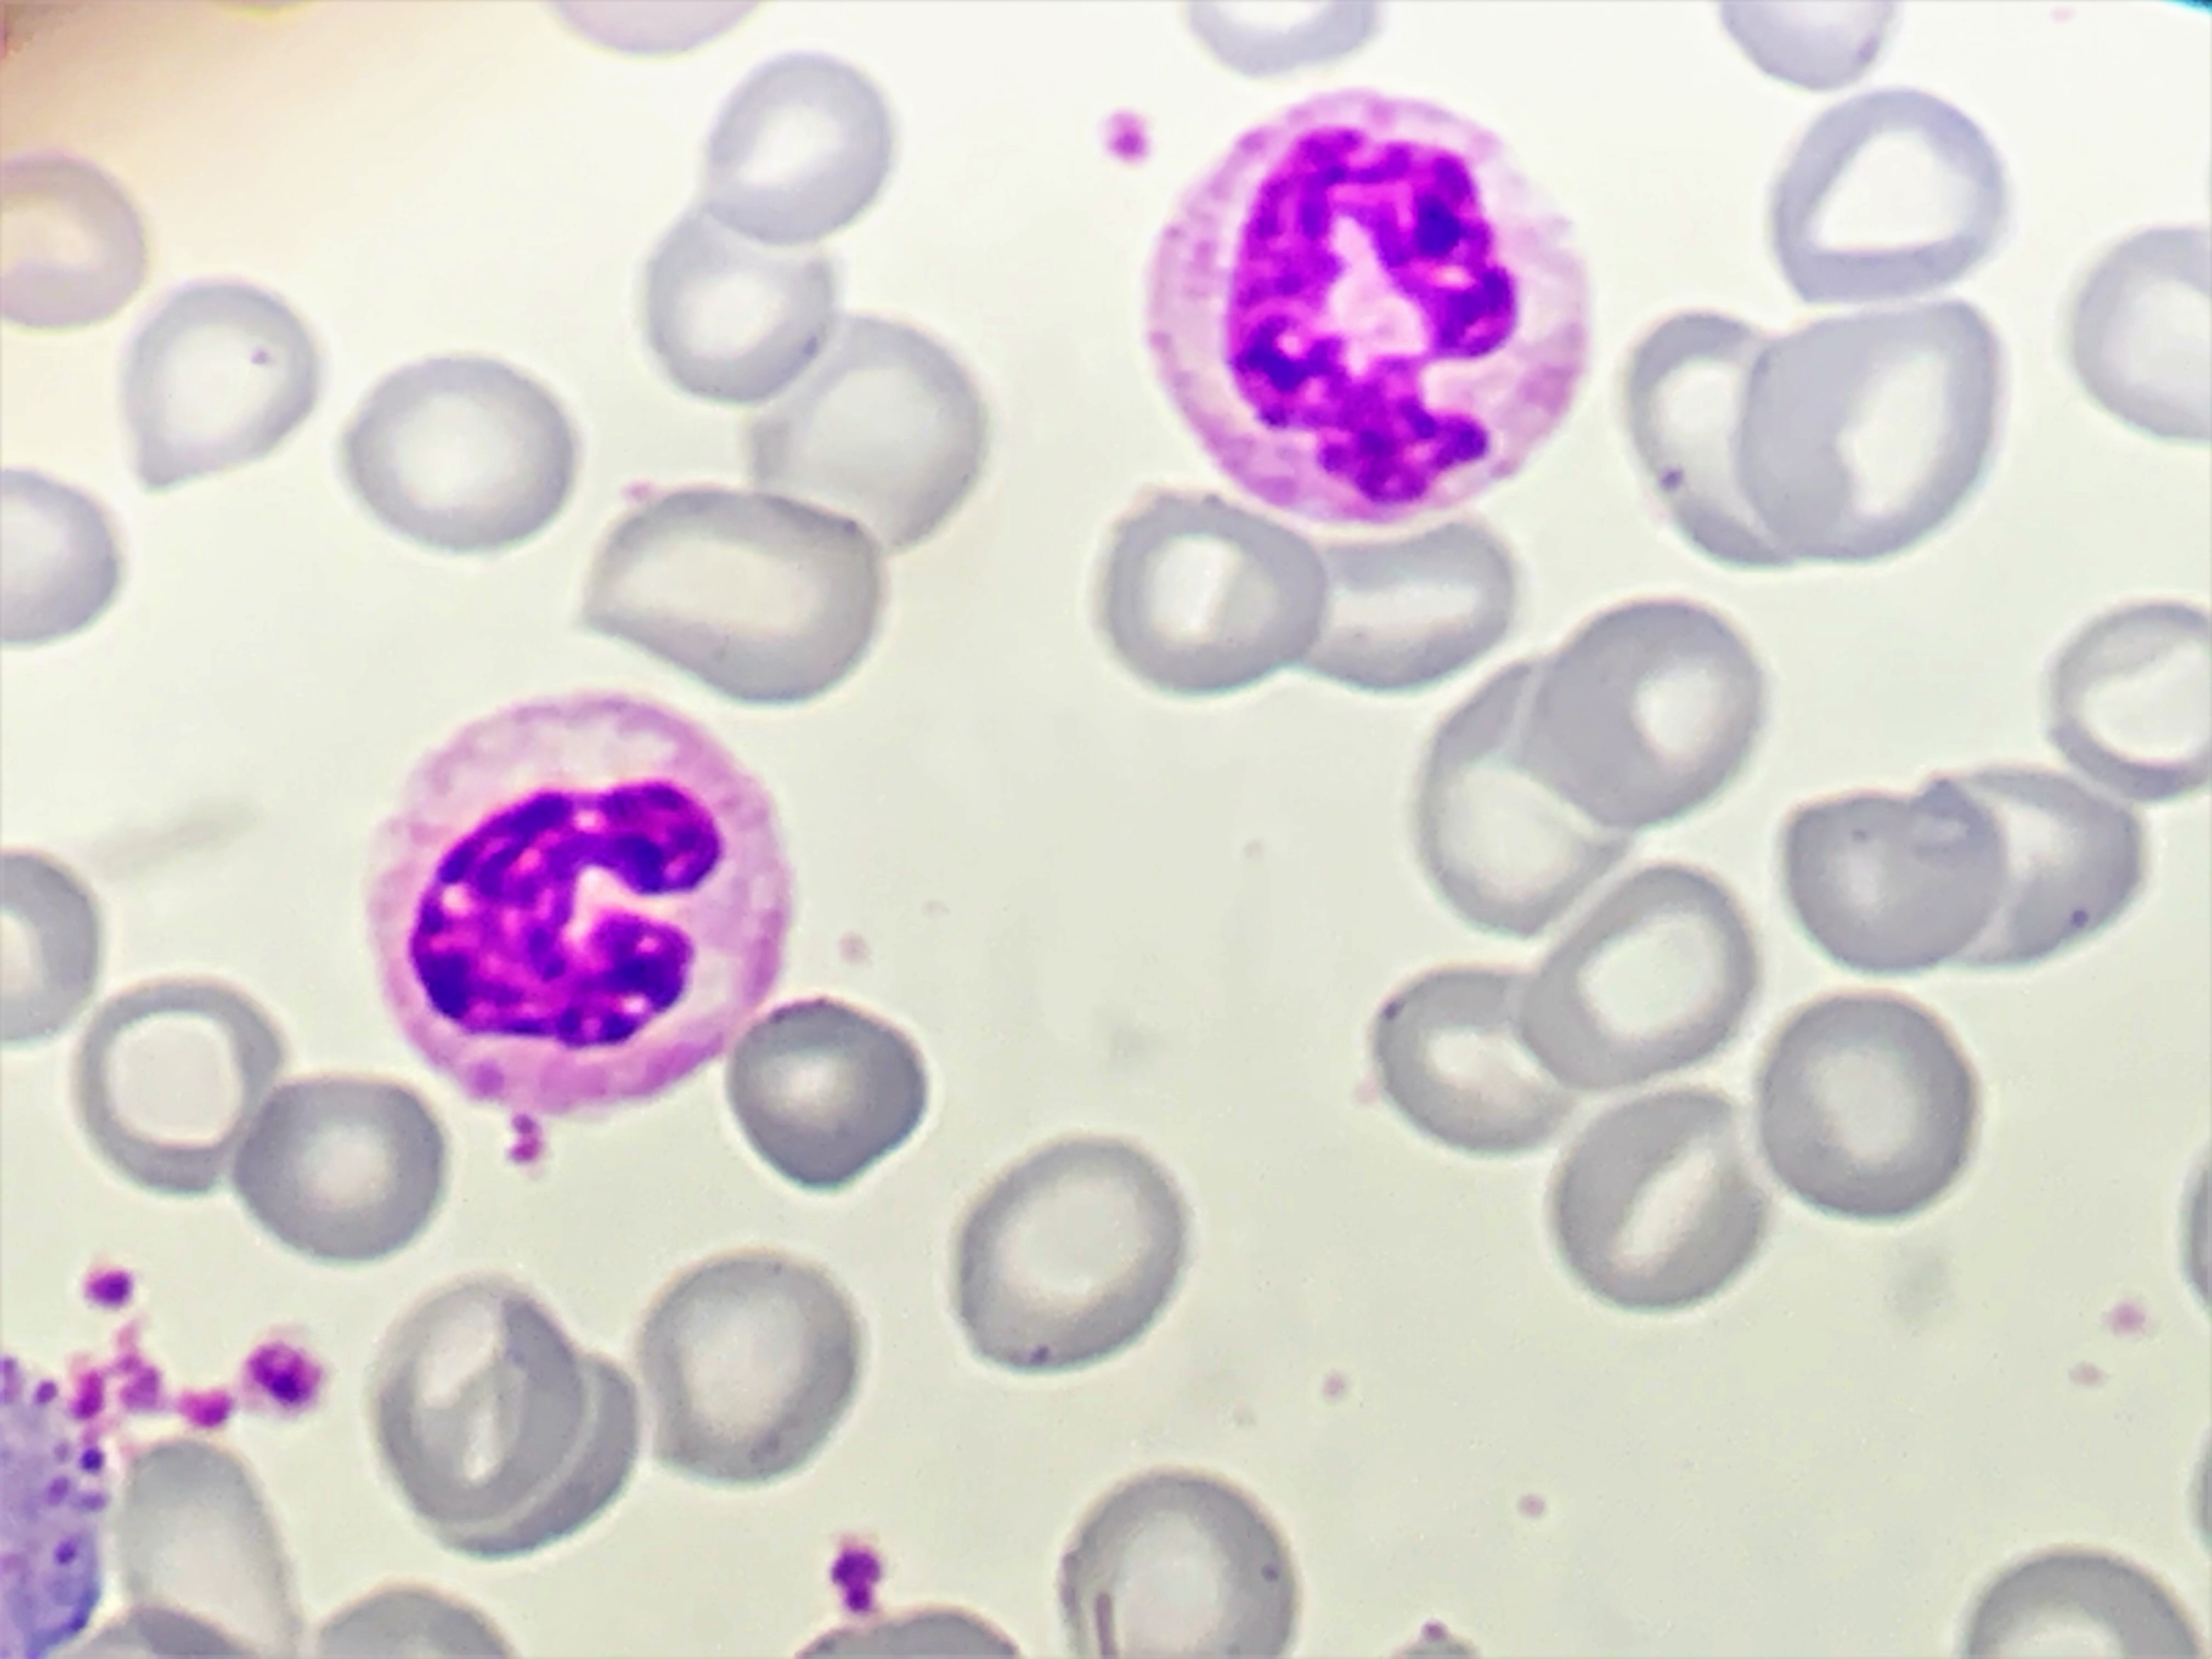
Cell type: NEUTROPHILS